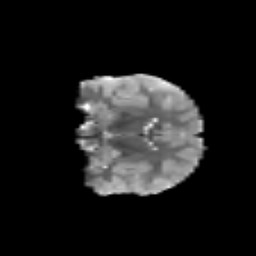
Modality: T2w
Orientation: coronal
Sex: male
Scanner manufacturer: siemens
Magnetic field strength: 3 T
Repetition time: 5 s
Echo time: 0.071 s